Aerial crown-view tile of a tropical tree (Barro Colorado Island, Panama), acquired 20250414:
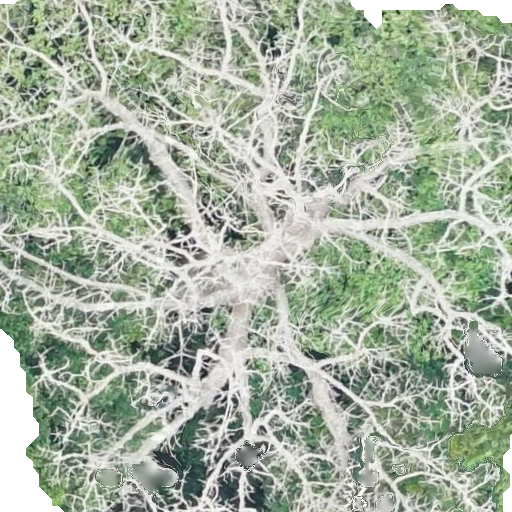
Species: Sterculia apetala
GBIF accepted scientific name: Sterculia apetala
Crown area: 506.547 m²